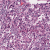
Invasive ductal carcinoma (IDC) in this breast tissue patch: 1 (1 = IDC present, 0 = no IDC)